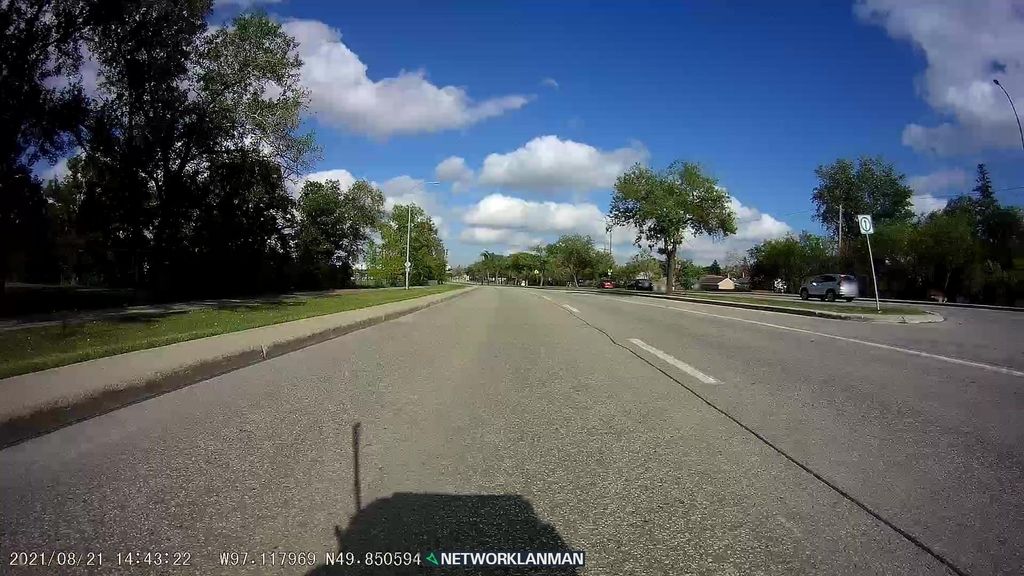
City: winnipeg